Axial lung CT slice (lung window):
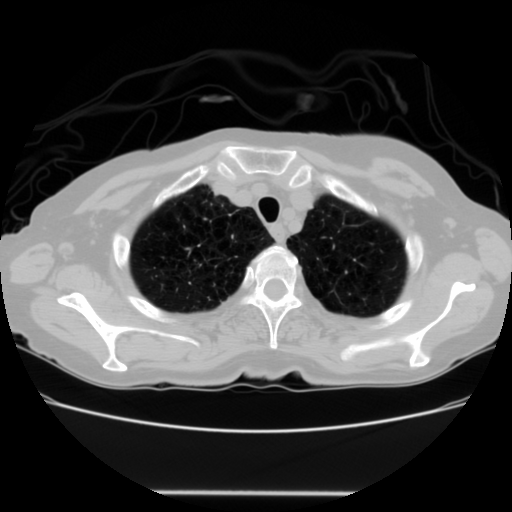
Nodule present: no